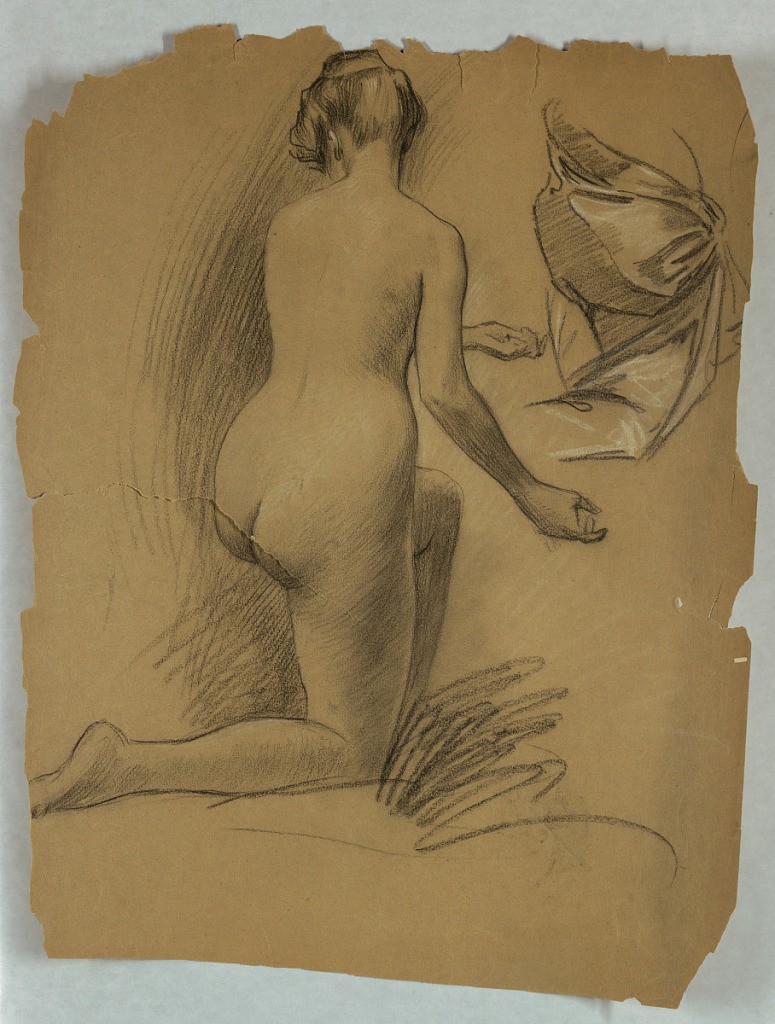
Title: Study of Kneeling Nude Figure
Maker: Louis Schaettle, American, 1867–1917
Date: ca. 1900
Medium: Charcoal and white chalk on brown paper
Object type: Drawing
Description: Kneeling female nude, back view. Drapery study at upper right. Figure kneels on right leg, left leg bent forward in background. Arms extended in half gesture.